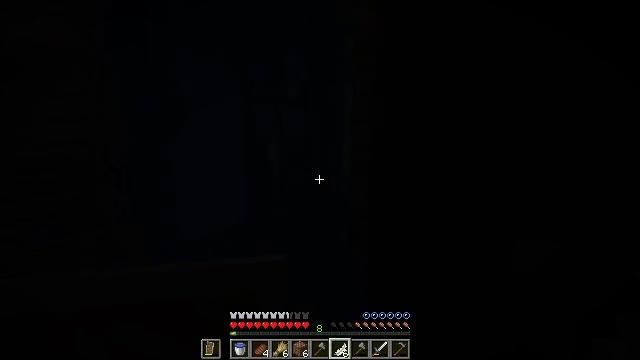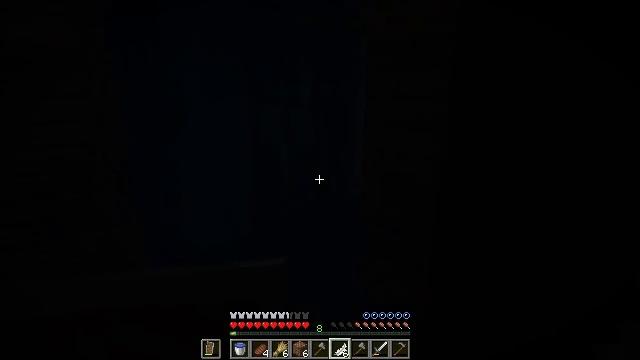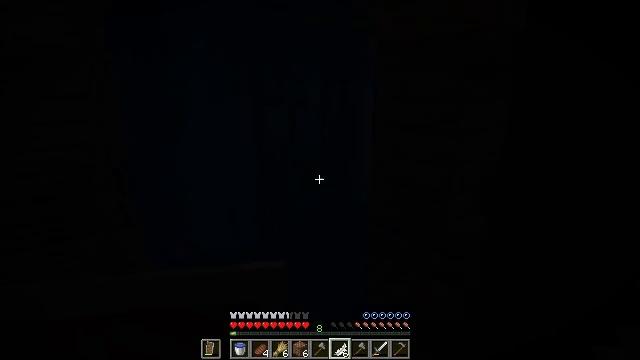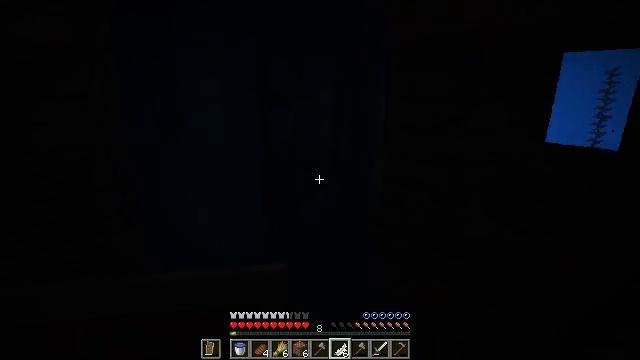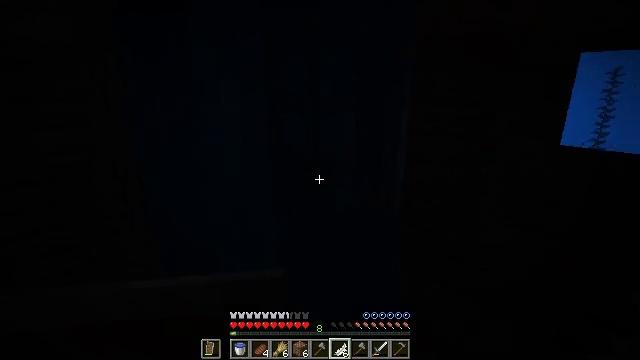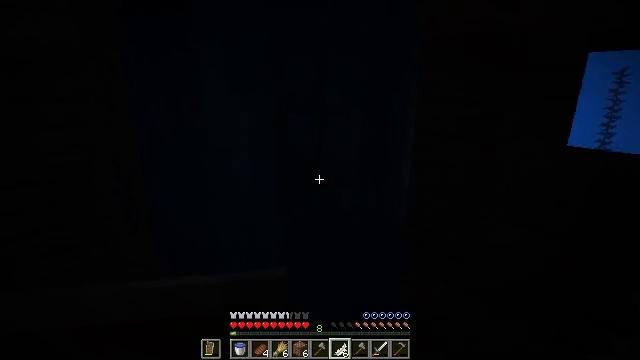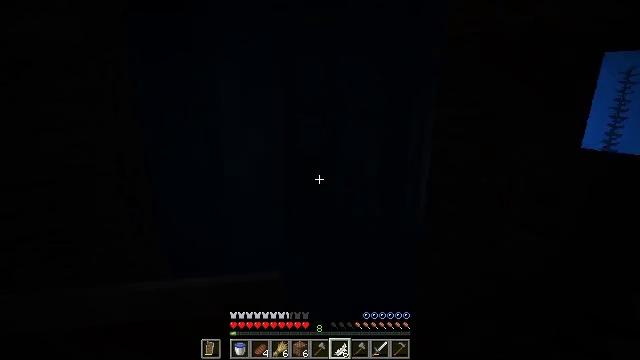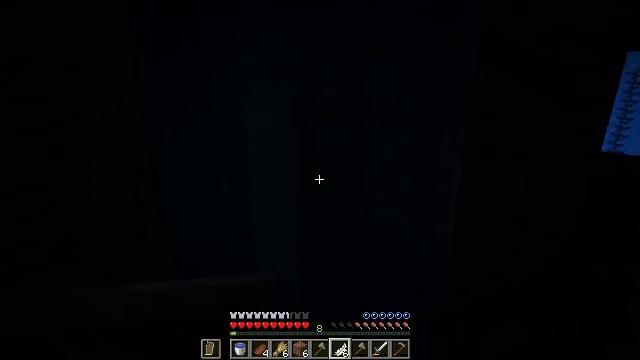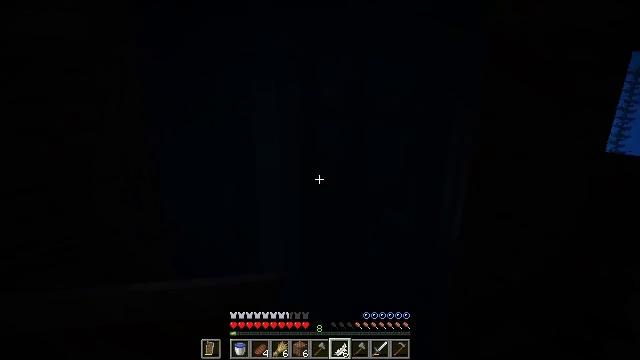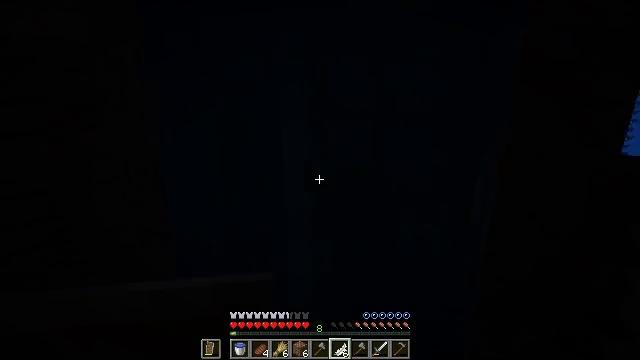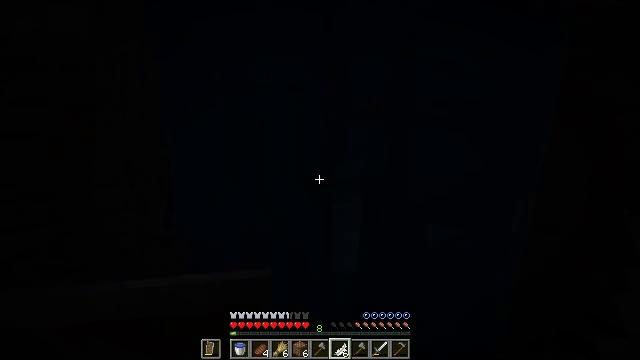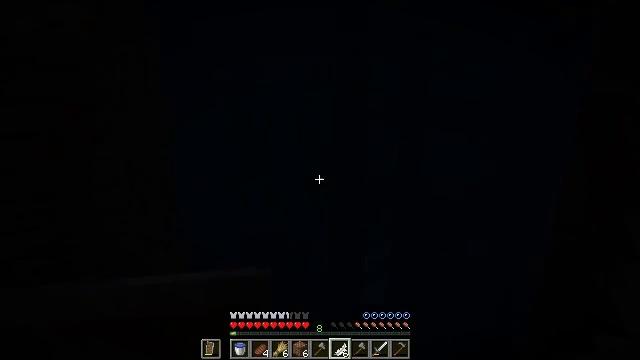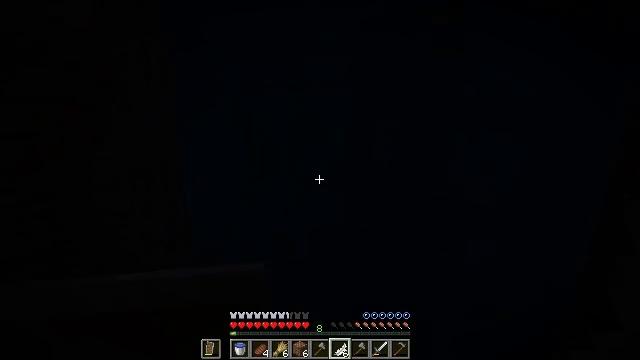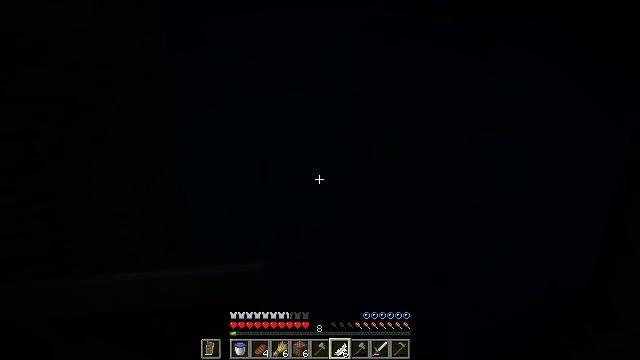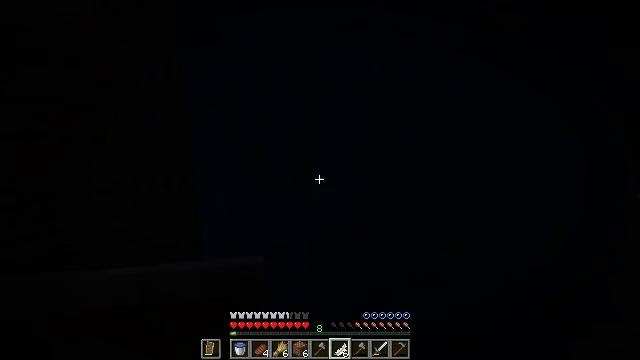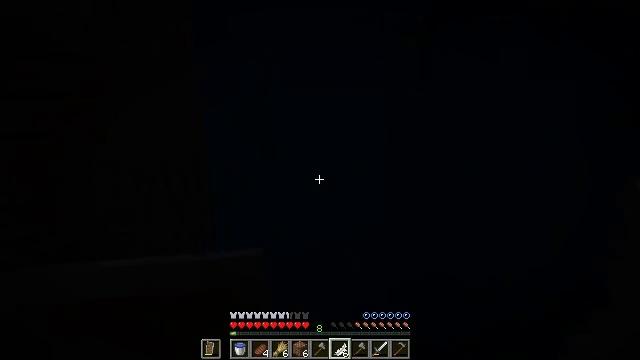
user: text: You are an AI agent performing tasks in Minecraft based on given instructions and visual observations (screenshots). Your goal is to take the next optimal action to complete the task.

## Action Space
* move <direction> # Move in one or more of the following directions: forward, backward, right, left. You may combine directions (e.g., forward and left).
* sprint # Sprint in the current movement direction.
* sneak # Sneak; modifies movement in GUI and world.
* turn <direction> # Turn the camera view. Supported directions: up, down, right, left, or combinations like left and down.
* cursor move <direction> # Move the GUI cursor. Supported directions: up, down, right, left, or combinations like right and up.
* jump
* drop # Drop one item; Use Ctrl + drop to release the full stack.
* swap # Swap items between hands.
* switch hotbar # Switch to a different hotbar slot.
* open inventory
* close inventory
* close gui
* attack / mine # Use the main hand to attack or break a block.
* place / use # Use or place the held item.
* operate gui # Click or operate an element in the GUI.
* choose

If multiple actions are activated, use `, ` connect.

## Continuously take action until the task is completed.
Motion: motion action
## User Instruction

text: Attack the oak door to gather it.
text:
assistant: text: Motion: move forward and move left
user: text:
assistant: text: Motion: move forward and move left
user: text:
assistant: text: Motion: move forward and move left
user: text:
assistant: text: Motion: move forward and move left
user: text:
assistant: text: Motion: move forward and move left
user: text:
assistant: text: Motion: move forward and move left
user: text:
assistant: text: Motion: move forward and move left
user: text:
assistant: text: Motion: move forward and move left
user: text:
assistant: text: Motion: move forward and move left
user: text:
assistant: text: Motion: move forward and move left
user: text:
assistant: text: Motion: move forward and move left
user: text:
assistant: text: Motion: move forward and move left
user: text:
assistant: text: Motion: move forward and move left
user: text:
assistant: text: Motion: move forward and move left
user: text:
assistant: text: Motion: move forward and move left
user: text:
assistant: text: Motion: move forward and move left
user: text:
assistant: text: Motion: move forward, turn right
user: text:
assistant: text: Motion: move forward, turn right
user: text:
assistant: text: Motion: move forward, turn right and down
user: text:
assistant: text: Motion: move forward, turn right and down
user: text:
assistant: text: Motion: move forward, turn right and down
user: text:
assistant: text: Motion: move forward, turn right
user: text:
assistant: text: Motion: turn right
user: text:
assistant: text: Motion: no_op
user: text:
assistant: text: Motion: no_op
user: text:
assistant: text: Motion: no_op
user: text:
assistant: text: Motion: no_op
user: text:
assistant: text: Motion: no_op
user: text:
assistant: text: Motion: no_op
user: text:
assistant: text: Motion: no_op